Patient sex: F
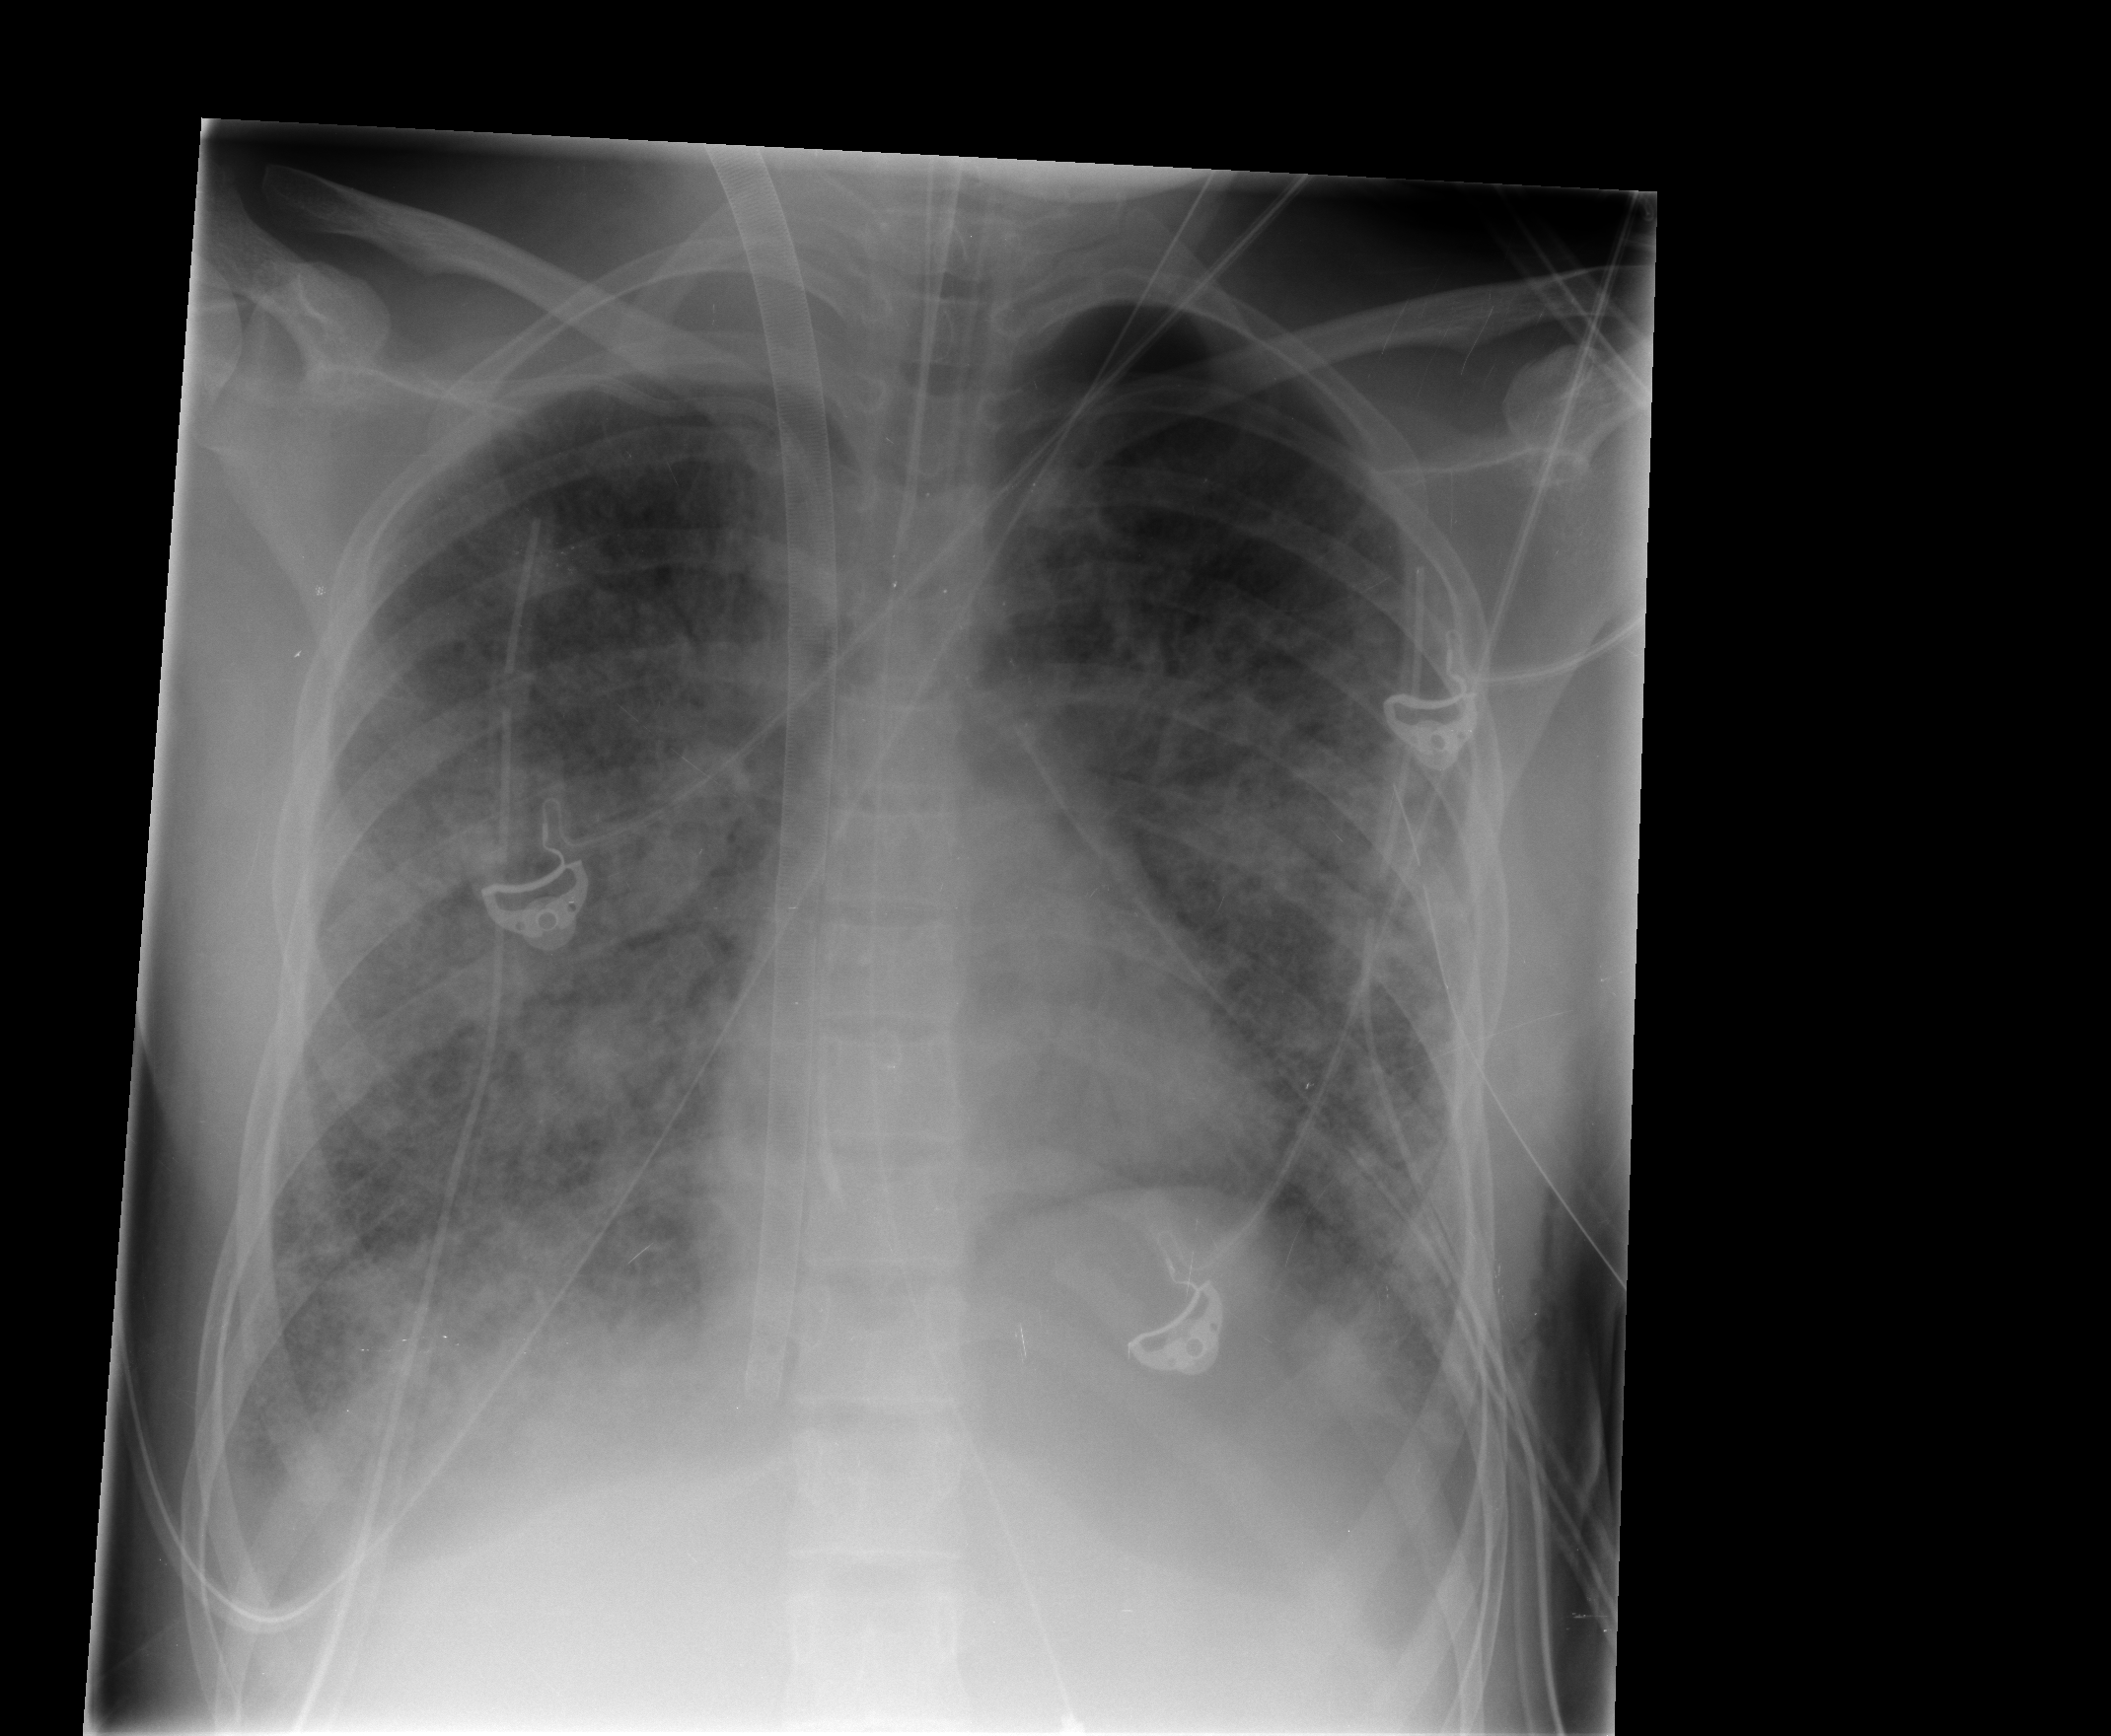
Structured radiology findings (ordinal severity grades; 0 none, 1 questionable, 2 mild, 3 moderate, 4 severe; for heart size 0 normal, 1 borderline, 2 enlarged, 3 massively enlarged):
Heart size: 0
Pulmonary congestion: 0
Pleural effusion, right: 2
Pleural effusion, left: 0
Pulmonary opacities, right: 4
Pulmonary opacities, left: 4
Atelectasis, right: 0
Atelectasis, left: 0